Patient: sex M, age 69
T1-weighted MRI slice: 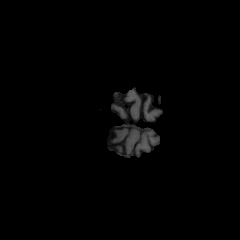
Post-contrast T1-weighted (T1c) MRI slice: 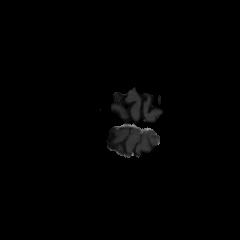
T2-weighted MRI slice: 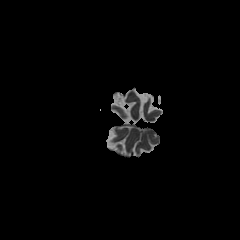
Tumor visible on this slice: no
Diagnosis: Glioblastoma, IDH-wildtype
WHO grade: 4